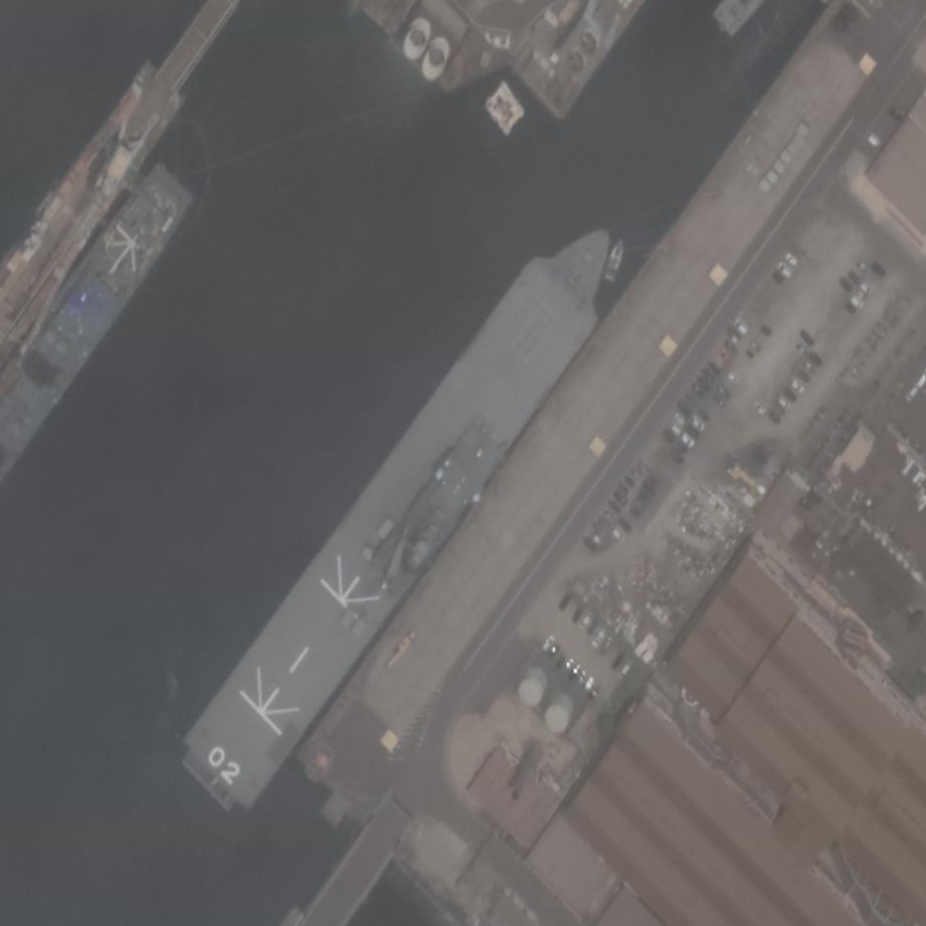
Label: Osumi-class_landing_ship